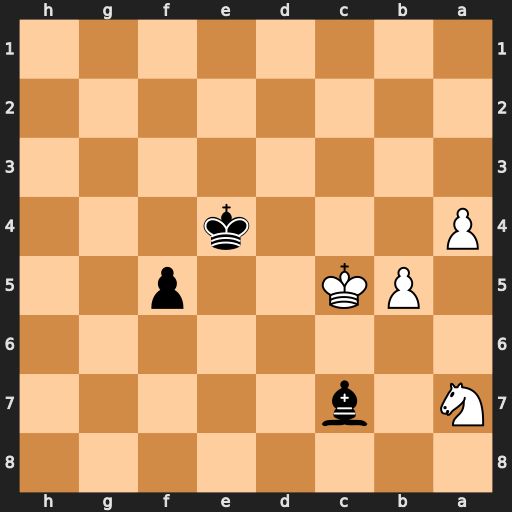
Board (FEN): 8/N1b5/8/1PK2p2/P3k3/8/8/8
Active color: b
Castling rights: -
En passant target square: -
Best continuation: f4 b6 Bxb6+ Kxb6 f3